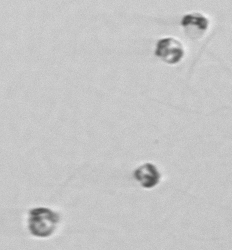
Label: Thalassiosira_sp_aff_mala